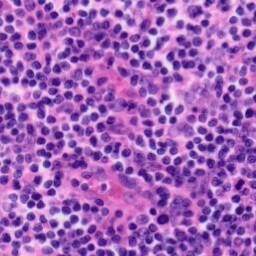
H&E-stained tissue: Tonsil